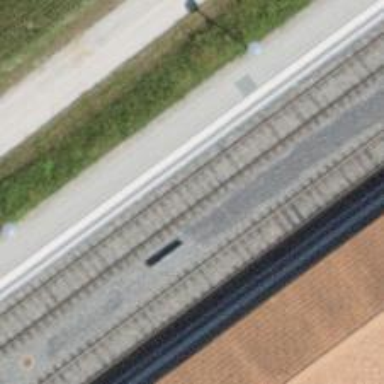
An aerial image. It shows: Stop position for public transport at railway stop.